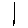
Label: line